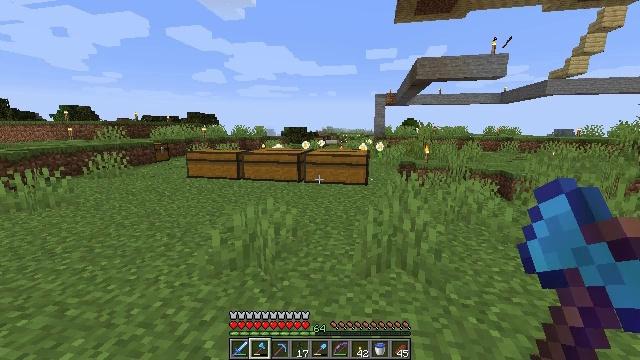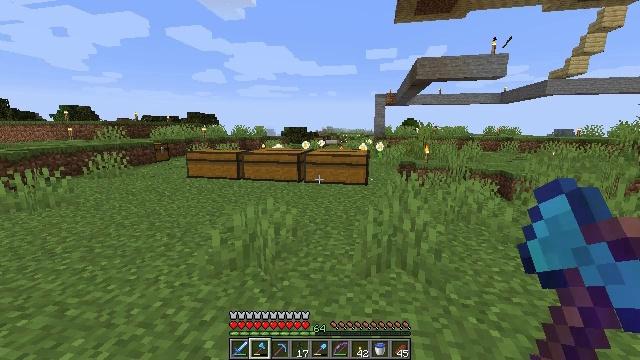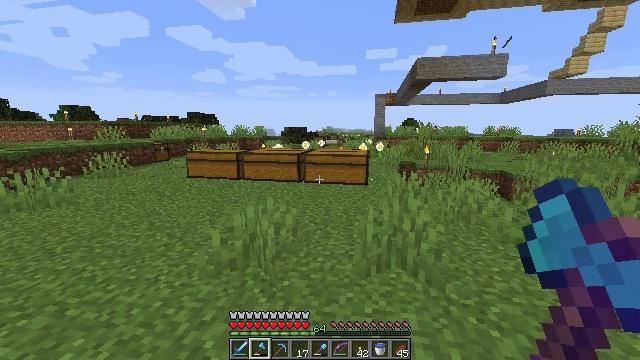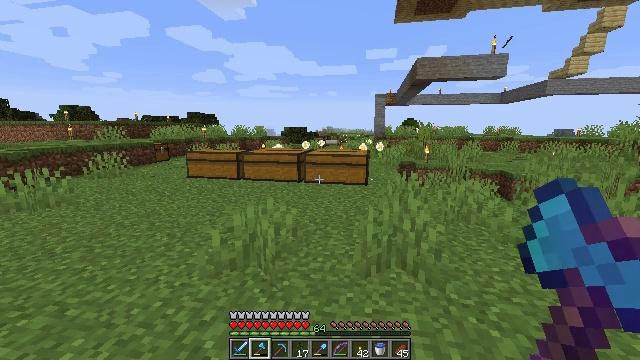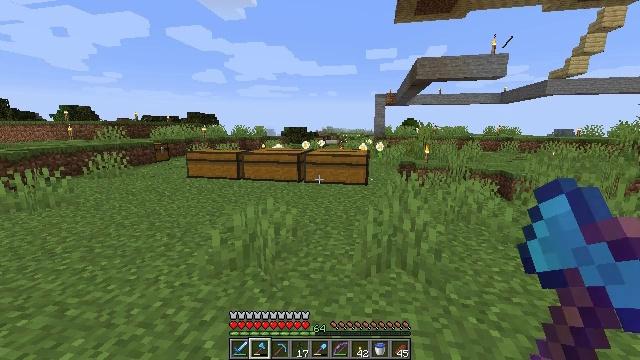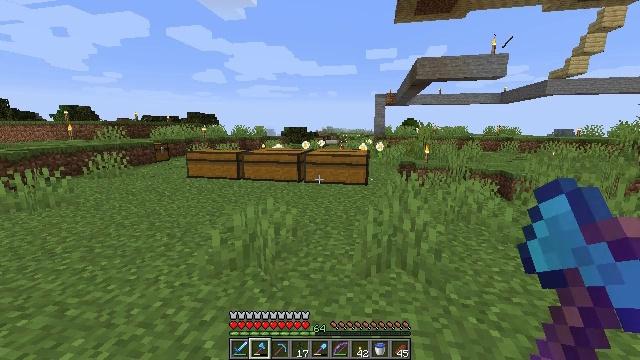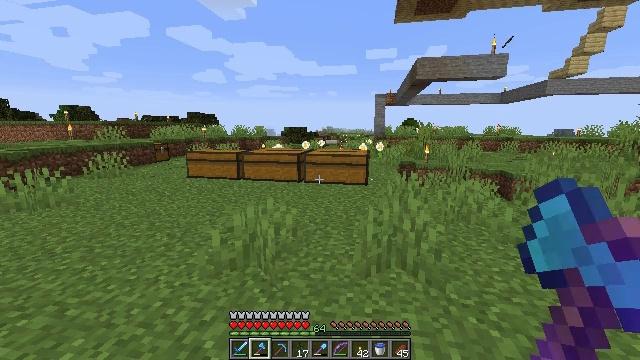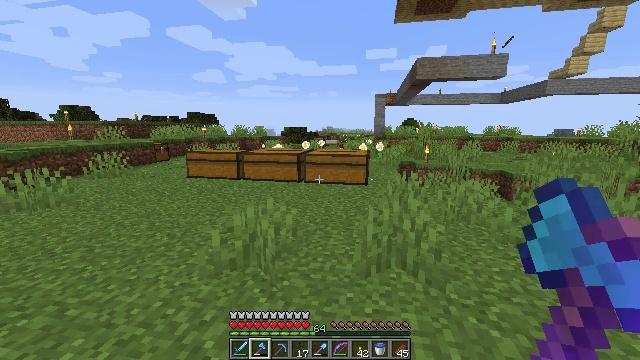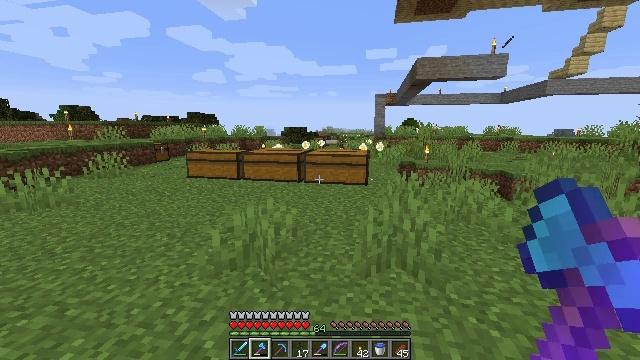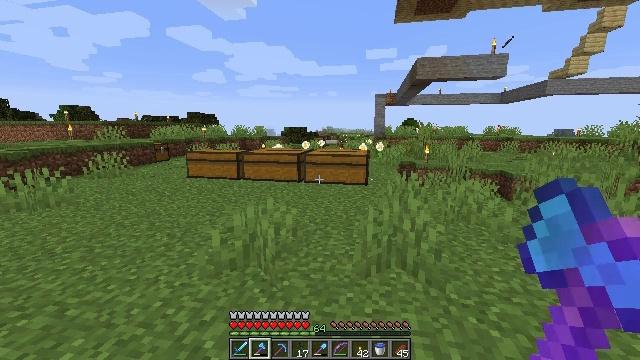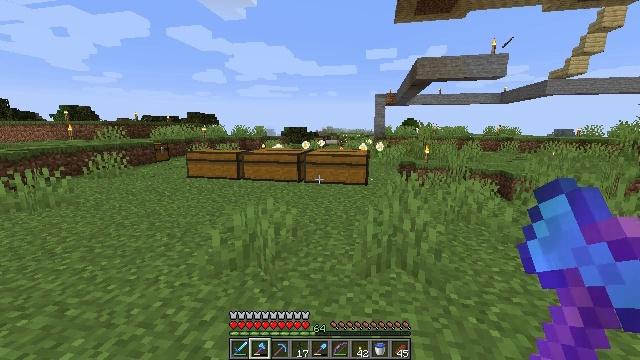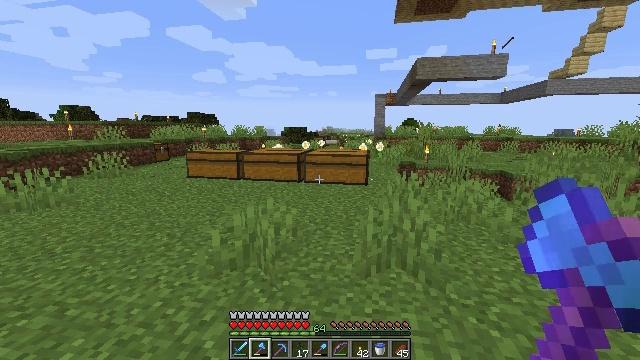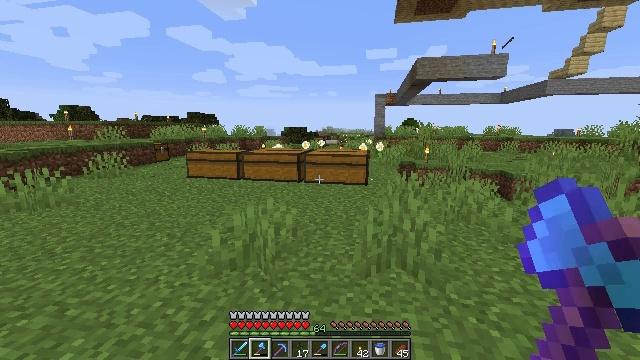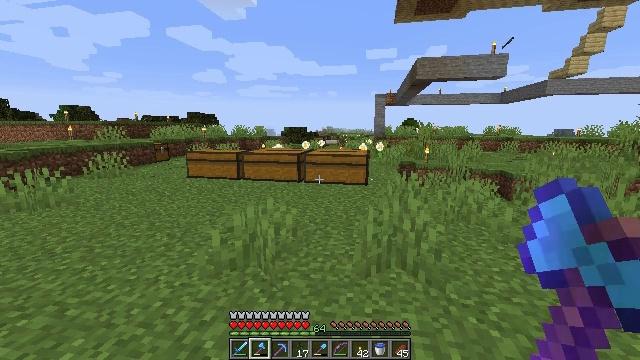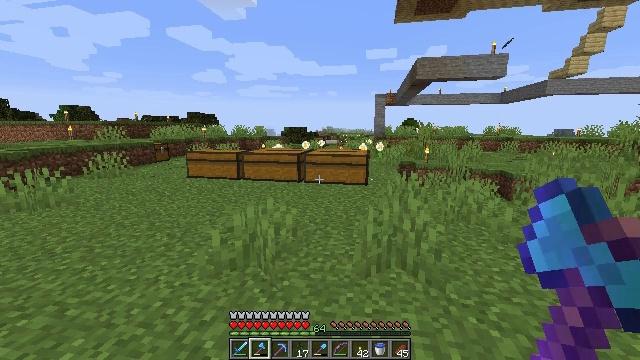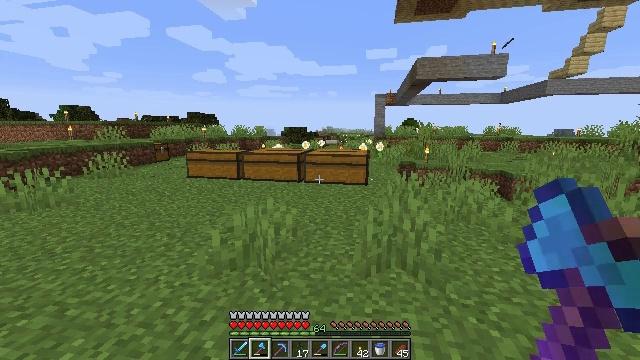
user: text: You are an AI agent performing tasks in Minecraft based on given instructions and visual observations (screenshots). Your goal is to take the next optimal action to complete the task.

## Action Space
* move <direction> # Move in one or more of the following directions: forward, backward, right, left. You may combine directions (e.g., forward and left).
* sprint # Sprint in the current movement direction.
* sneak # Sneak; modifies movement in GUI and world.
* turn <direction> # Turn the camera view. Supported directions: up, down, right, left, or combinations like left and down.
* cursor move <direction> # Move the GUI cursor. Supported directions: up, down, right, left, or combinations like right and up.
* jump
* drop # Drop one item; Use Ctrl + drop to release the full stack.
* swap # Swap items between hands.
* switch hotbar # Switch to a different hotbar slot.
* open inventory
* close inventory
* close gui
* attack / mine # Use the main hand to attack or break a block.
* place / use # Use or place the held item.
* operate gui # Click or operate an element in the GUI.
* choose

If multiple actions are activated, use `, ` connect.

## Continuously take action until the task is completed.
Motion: motion action
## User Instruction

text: Drop a diamond axe.
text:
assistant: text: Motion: no_op
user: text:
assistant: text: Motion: no_op
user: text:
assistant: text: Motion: no_op
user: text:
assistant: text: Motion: no_op
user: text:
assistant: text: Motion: no_op
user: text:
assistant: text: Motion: no_op
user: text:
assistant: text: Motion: no_op
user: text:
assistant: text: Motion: no_op
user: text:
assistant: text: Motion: no_op
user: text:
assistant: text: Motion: no_op
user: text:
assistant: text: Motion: no_op
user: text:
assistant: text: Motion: no_op
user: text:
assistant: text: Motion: no_op
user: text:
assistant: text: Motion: no_op
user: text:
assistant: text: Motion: no_op
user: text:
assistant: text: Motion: no_op
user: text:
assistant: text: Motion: no_op
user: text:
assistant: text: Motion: no_op
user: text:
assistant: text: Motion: no_op
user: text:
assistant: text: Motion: no_op
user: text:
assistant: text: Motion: no_op
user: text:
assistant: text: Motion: no_op
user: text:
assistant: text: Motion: no_op
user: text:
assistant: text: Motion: no_op
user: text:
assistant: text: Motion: no_op
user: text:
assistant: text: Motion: no_op
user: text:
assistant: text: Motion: no_op
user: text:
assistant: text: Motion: no_op
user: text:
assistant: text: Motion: no_op
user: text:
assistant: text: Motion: no_op